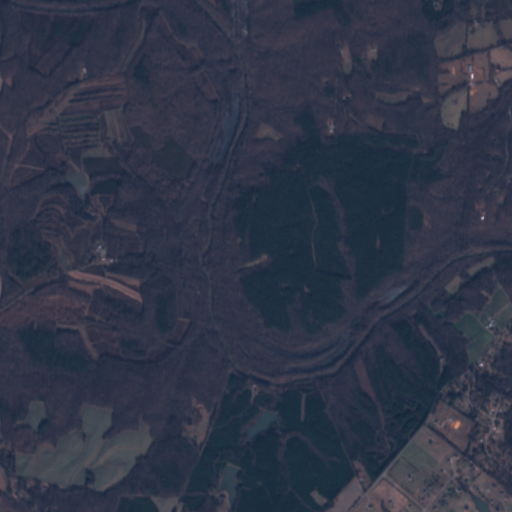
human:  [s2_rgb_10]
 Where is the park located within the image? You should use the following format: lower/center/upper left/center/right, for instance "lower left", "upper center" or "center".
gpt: The park is located in the upper left of the image.
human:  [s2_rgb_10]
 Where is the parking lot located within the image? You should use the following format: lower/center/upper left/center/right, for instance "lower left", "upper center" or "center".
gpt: The parking lot is located in the lower right of the image.
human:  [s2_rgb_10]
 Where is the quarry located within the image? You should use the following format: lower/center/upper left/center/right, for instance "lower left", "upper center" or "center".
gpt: There is no quarry in the image.